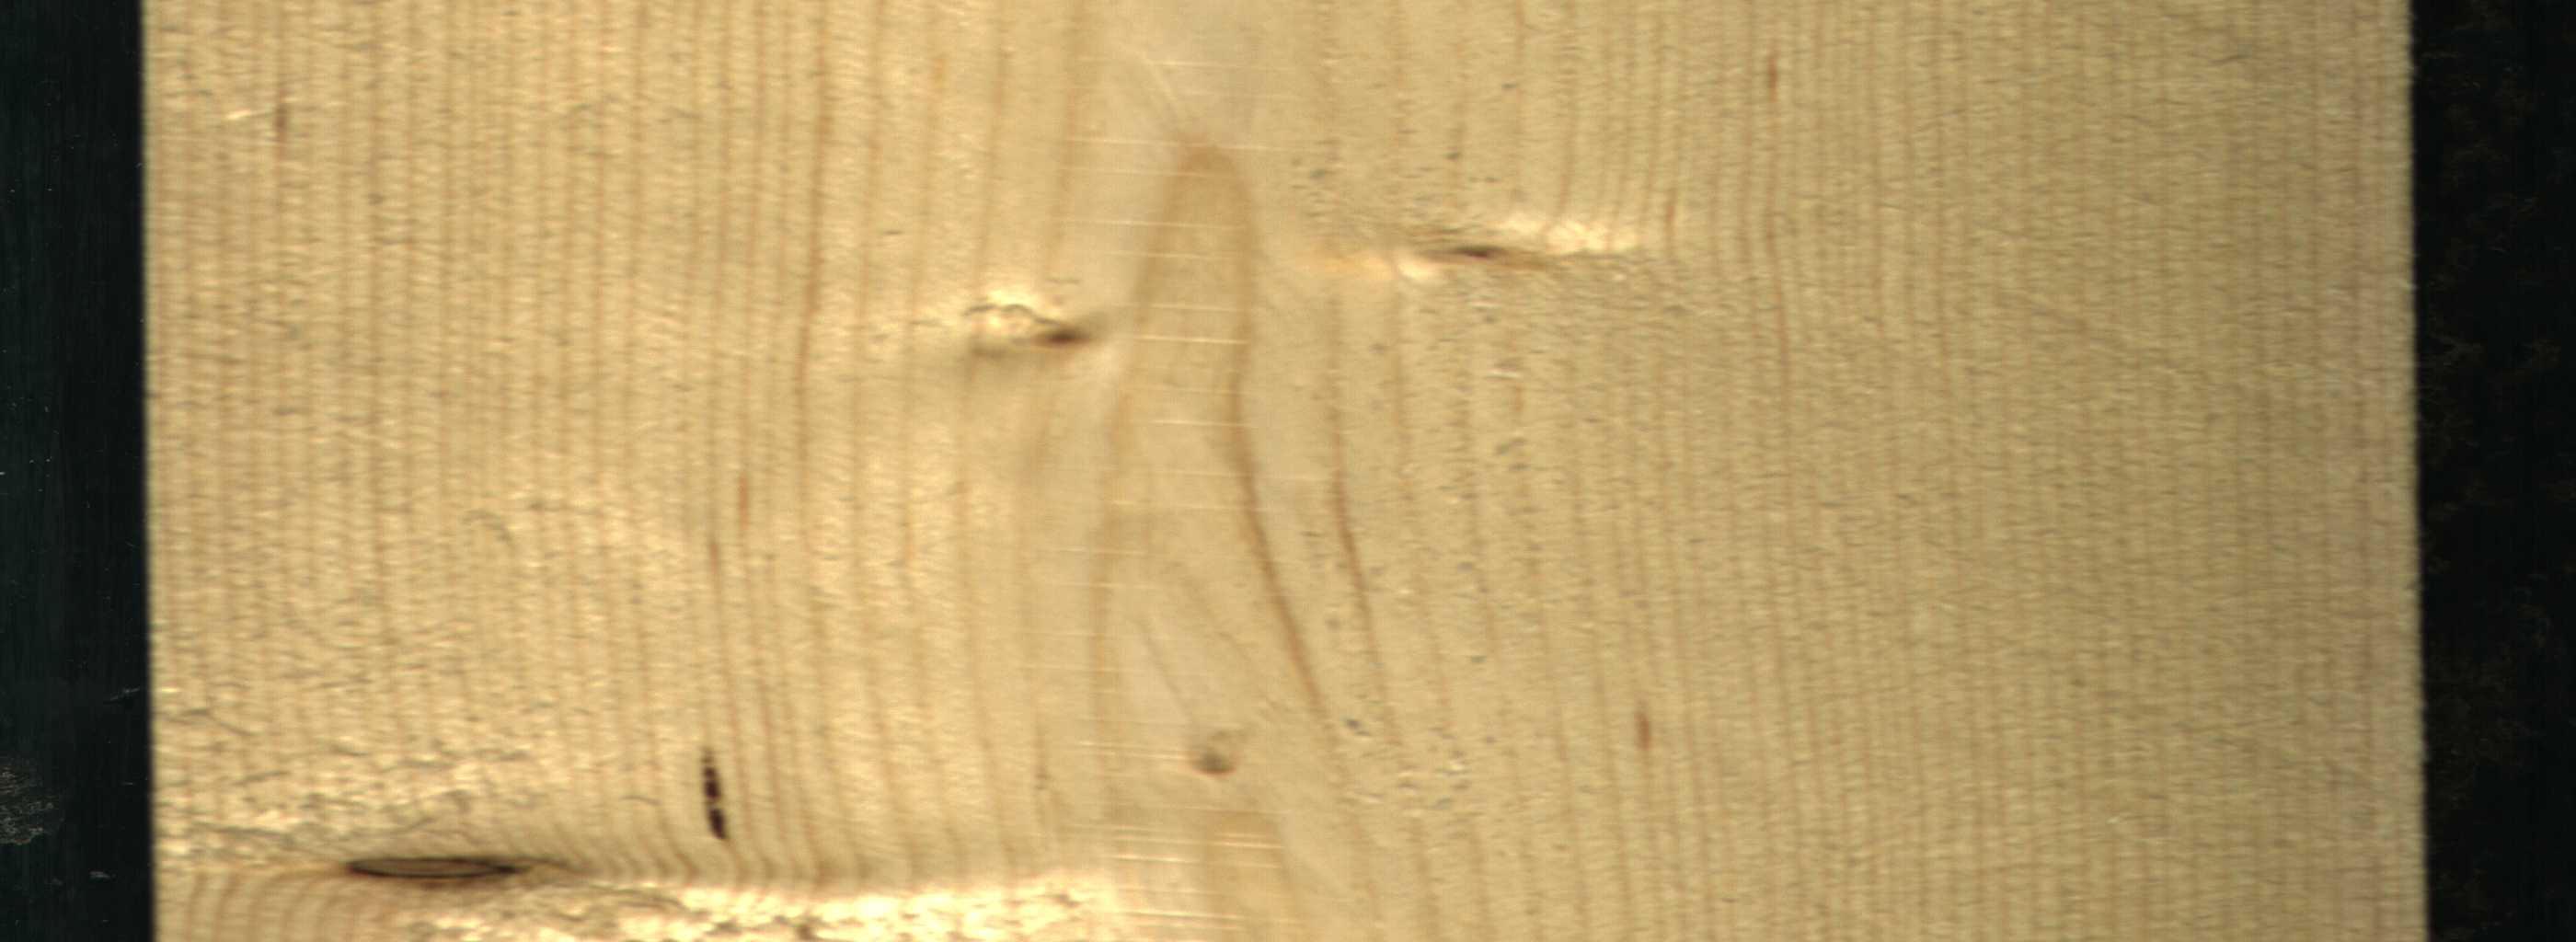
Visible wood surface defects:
resin
Dead_Knot
Live_Knot
Live_Knot